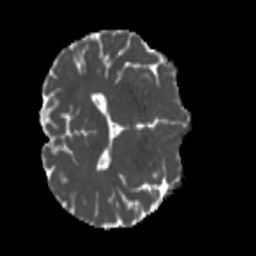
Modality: MD
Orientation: axial
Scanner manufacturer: siemens
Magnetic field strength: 3 T
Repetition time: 4 s
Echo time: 0.0594 s